Question: I've been working on this issue for about two days now. I've posted more task specific questions, got great answers, only to figure out the approach I was taking wouldn't work.
Basically, I want a user to be able to upload images in a form and see a preview of the image they upload before submitting the form. The images and the parent form have a has_many relationship. The images are nested in the parent form using fields_for.
I tried using a client side approach, but ran into cross browser and security issues. My current approach I'm trying is to save the images, reload the div portion of the page, and then assign the parent_id to the image after the partent form is submitted (since I will not have a id for the partent form until it is created).
Is it possible to use ajax to submit the fields_for portion of a form and not the entire parent form? Has anyone attempted to do something similar?

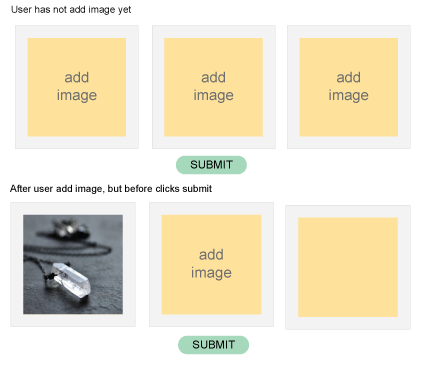
Answer: Of course you can submit only the fields of that image by using jQuery to select only the fields that you want to send, serialize them and send them as data of the ajax request.
Be careful, you need to send the authtoken, that's why I have 'type=hidden' in the selector
'var data = form.find('[name*=image],[type=hidden]').not('[name*=items]').serialize(); $.ajax({url: this.form.attr('action'), context: this, type: 'POST', data: data'
The next step with the image I once implemented as storing the in their own database table, returning the client the id to that who then adds it to the form.